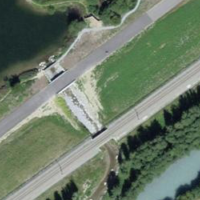
EUNIS habitat code: 24
Species observed at this site:
Tachybaptus ruficollis
Episyrphus balteatus
Corvus corone
Cirsium arvense
Fulica atra
Sturnus vulgaris
Urtica dioica
Aythya fuligula
Sylvia atricapilla
Bistorta officinalis
Papilio machaon
Angelica sylvestris
Rumex alpinus
Scaeva selenitica
Carpodacus erythrinus
Cichorium intybus